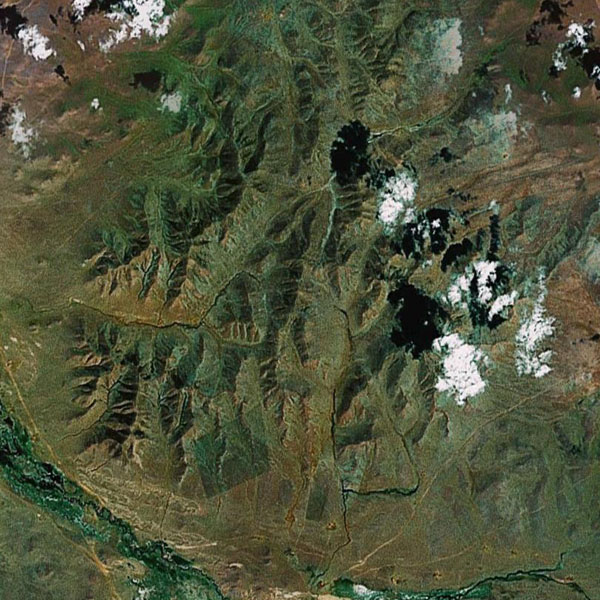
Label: Mountain